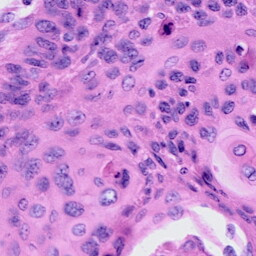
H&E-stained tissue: Cervix